九年级 · 立体几何学
如图是某工件的三视图, 则此工件的表面积为 ( )

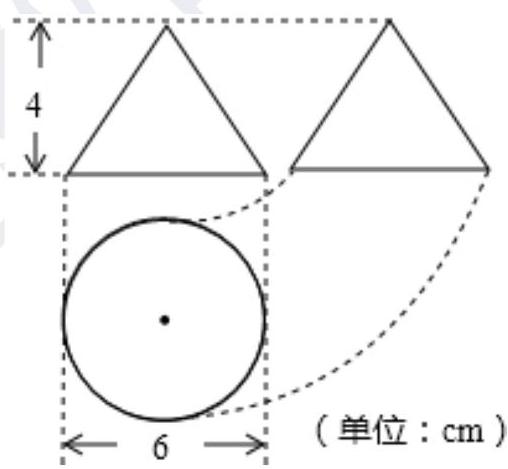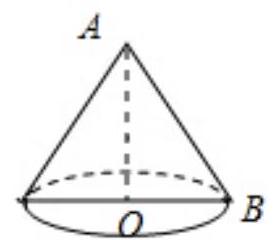
A. $15 \pi c m^{2}$
B. $51 \pi \mathrm{cm}^{2}$
C. $66 \pi c m^{2}$
D. $24 \pi \mathrm{cm}^{2}$
答案: D
解析: 由三视图, 得:

$O B=3 \mathrm{~cm}, O A=4 \mathrm{~cm}$,

由勾股定理, 得 $A B=\sqrt{3^{2}+4^{2}}=5 \mathrm{~cm}$,

圆锥的侧面积 $\frac{1}{2} \times 6 \pi \times 5=15 \pi\left(\mathrm{cm}^{2}\right)$,

圆锥的底面积 $\pi \times\left(\frac{6}{2}\right)^{2}=9 \pi\left(\mathrm{cm}^{2}\right)$,

圆锥的表面积 $15 \pi+9 \pi=24 \pi\left(\mathrm{cm}^{2}\right)$,

故选: $D$.